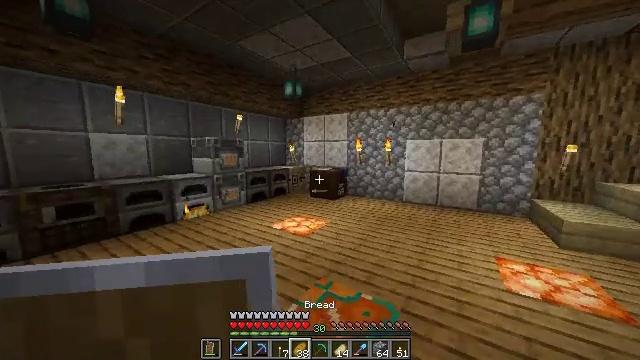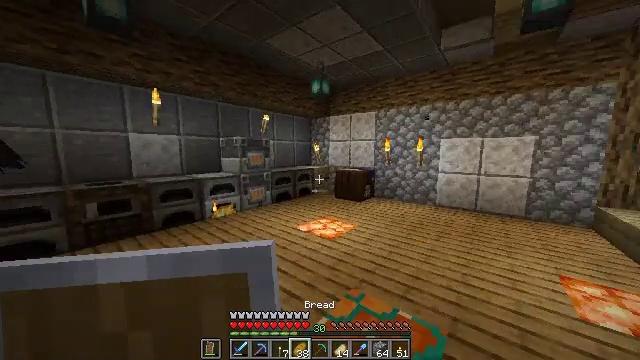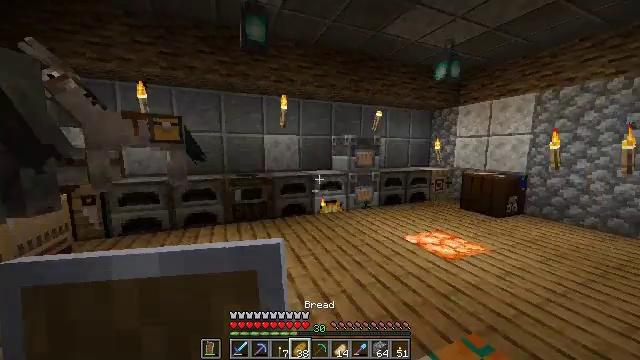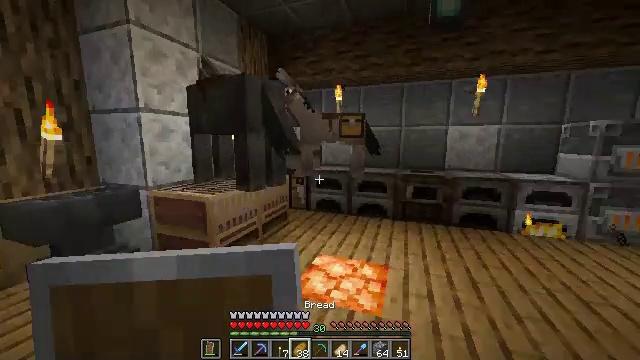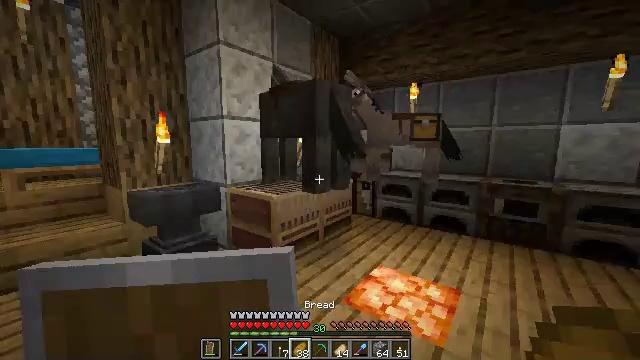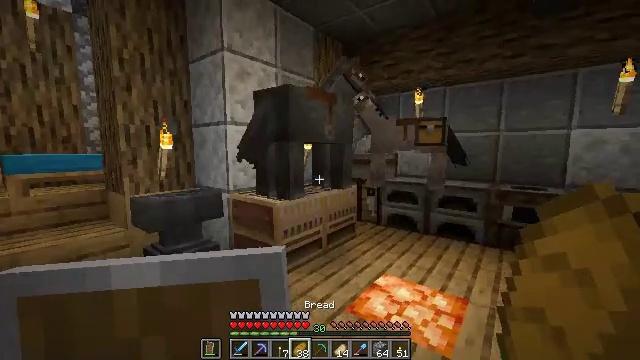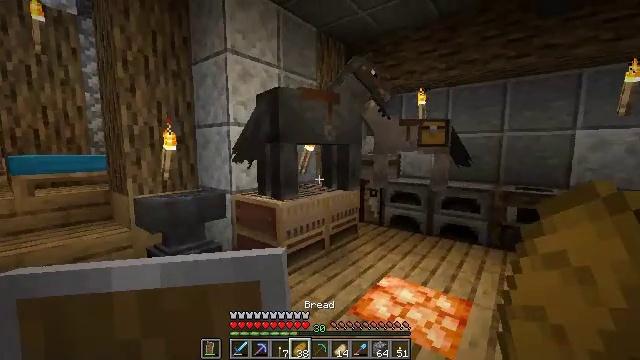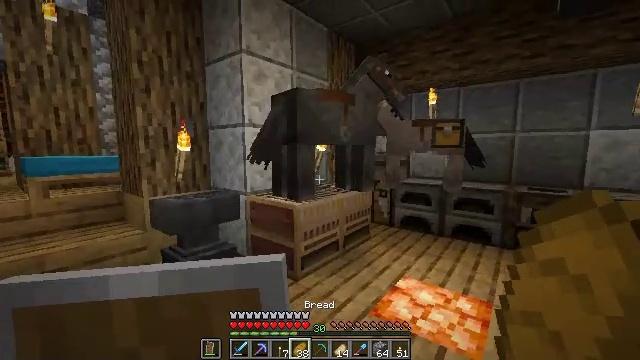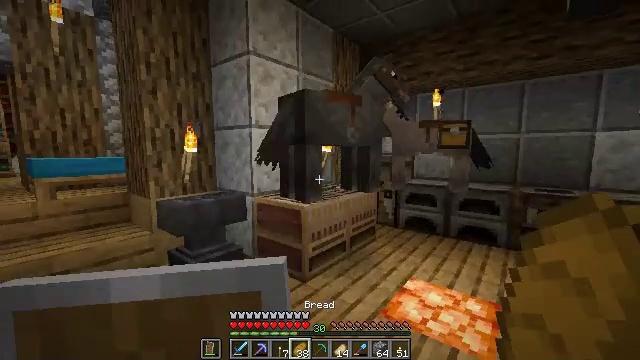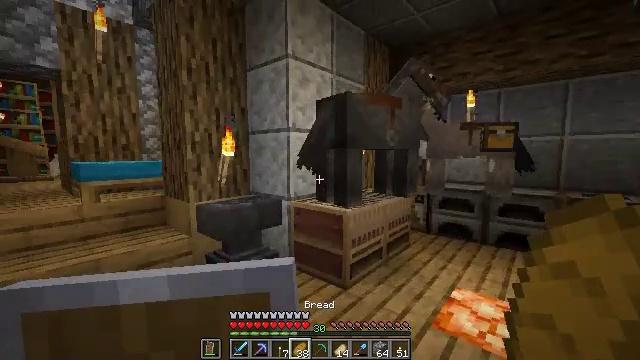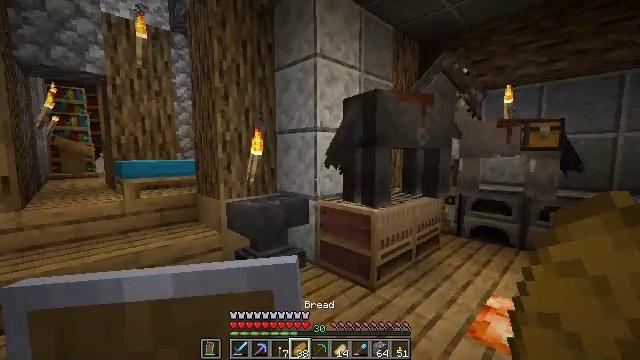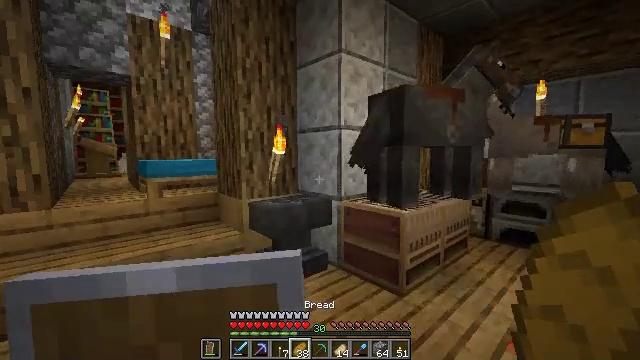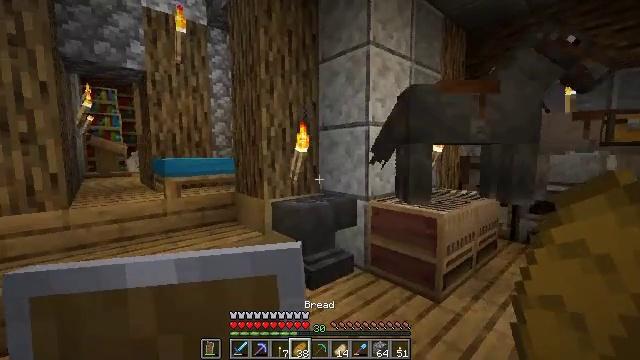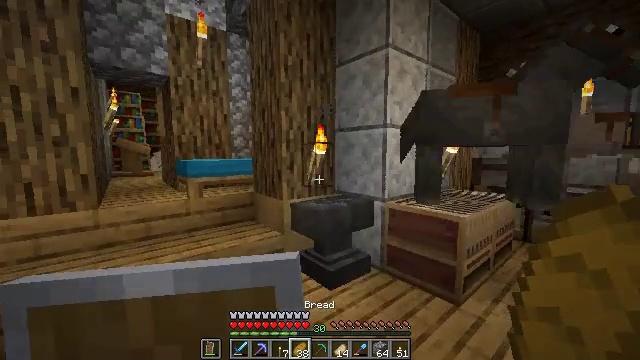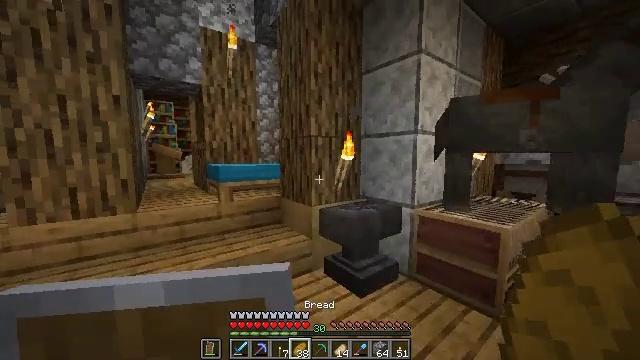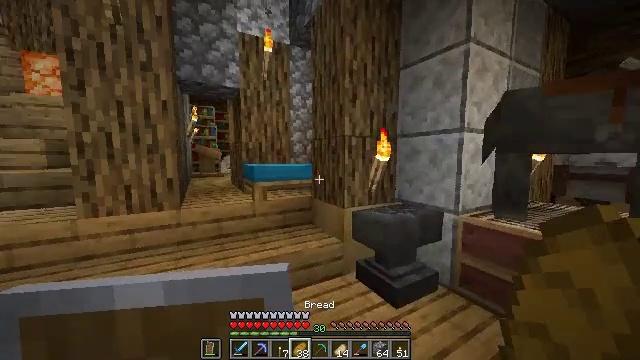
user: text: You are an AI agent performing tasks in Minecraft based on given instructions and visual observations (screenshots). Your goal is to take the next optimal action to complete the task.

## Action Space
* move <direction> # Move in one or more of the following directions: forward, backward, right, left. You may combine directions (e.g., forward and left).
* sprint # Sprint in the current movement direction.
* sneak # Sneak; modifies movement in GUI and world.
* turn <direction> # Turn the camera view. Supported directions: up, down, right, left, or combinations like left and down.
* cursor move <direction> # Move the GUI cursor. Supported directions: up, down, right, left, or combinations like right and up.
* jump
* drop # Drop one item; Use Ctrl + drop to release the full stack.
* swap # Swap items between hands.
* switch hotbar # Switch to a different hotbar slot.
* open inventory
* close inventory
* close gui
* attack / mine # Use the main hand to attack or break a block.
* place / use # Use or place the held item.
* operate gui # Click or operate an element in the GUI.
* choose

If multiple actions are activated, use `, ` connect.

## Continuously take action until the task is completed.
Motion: motion action
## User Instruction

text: Craft a crossbow.
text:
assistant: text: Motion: move right, turn left
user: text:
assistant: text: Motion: move right, turn left
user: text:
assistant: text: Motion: move right, turn left and down
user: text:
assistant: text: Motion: move right, turn left
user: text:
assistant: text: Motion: move left, turn up
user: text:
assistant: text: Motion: move left
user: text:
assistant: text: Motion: move left
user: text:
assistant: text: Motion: move left
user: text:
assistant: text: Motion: move forward and move left, turn left
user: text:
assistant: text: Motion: move forward and move left, turn left
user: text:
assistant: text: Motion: move left, turn left
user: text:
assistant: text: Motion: move forward and move left
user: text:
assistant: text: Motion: move forward and move left, turn left
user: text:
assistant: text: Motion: move forward and move left, turn left
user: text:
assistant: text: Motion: move forward, turn left
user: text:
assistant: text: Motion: move forward, turn left
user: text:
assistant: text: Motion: move forward, turn left
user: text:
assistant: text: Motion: move forward, turn left
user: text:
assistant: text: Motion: move forward, turn left
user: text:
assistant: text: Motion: move forward
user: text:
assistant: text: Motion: move forward
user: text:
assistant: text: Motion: move forward
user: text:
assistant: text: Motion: move forward, turn left
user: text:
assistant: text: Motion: move forward
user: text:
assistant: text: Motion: move forward
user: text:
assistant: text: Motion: move forward and move left
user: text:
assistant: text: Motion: move forward and move left
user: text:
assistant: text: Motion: move forward and move left
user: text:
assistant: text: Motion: move forward and move left
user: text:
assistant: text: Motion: move forward and move left